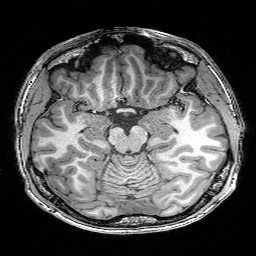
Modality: T1w
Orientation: coronal
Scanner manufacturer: siemens
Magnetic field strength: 3 T
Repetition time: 0.02 s
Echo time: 0.005 s